Interaction volume radius: 10 \u00c5
Interaction volume height: 15 \u00c5
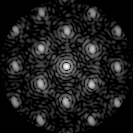
Disorder parameter: 0.2768